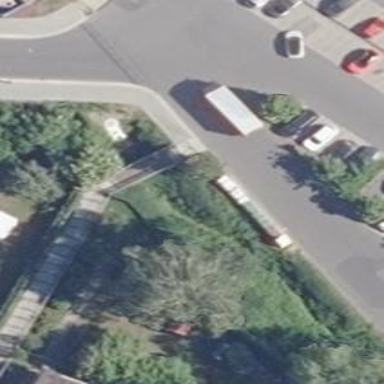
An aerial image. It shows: Path on bridge.